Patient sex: M
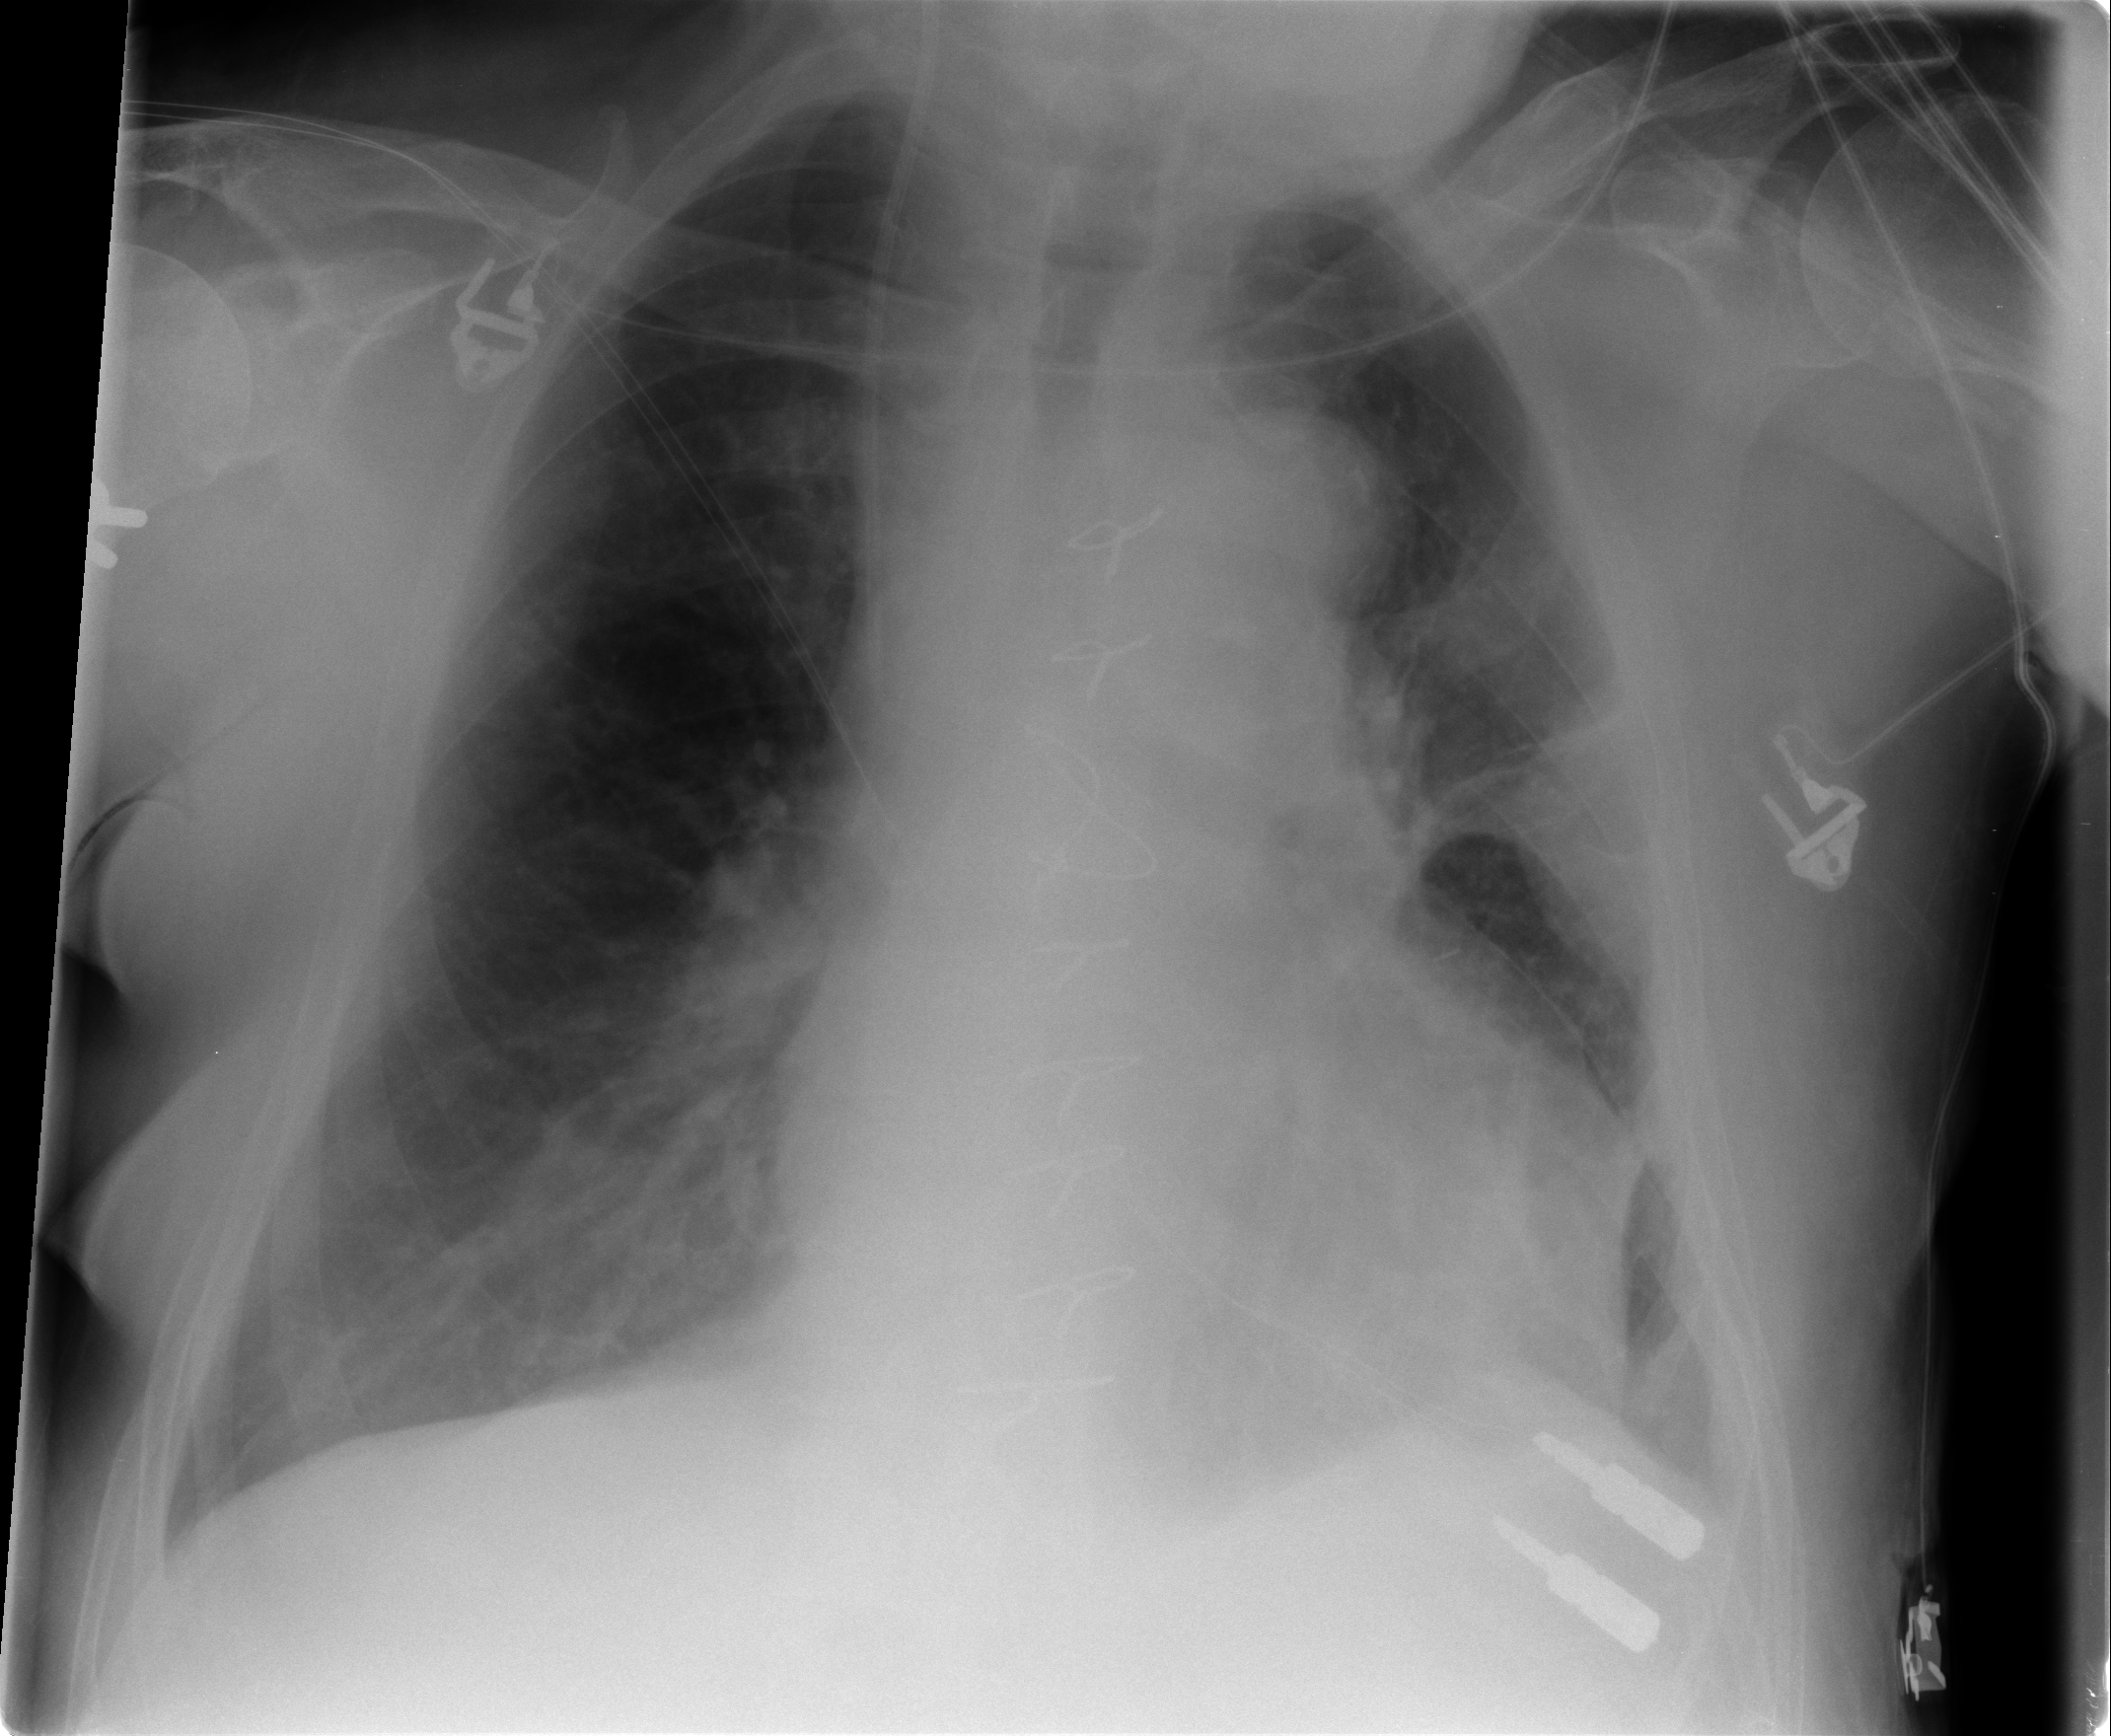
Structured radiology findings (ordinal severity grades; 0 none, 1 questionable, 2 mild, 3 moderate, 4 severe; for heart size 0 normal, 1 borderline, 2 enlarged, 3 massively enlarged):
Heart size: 2
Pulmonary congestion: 1
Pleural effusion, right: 0
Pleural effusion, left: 1
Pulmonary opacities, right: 0
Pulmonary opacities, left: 0
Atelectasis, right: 1
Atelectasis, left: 2